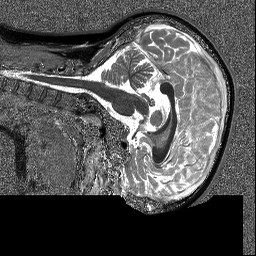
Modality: T1map
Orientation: sagittal
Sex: female